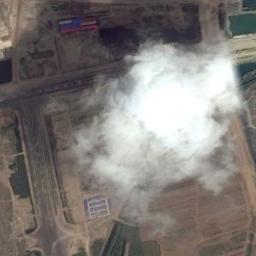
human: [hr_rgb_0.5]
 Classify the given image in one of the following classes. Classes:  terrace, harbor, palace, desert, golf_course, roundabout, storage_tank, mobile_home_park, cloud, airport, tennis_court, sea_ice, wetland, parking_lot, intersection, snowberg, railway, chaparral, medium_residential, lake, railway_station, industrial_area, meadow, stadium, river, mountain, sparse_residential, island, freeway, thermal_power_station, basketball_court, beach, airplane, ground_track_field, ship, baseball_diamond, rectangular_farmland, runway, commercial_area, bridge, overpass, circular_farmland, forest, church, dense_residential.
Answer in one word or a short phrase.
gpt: cloud